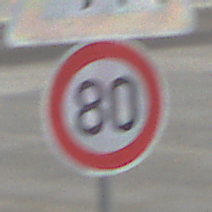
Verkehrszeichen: Geschwindigkeit80
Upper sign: FussgaengerRechts
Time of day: SunriseSunset
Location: Outdoor (Urban)
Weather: Clear
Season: NotSpecified
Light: Natural